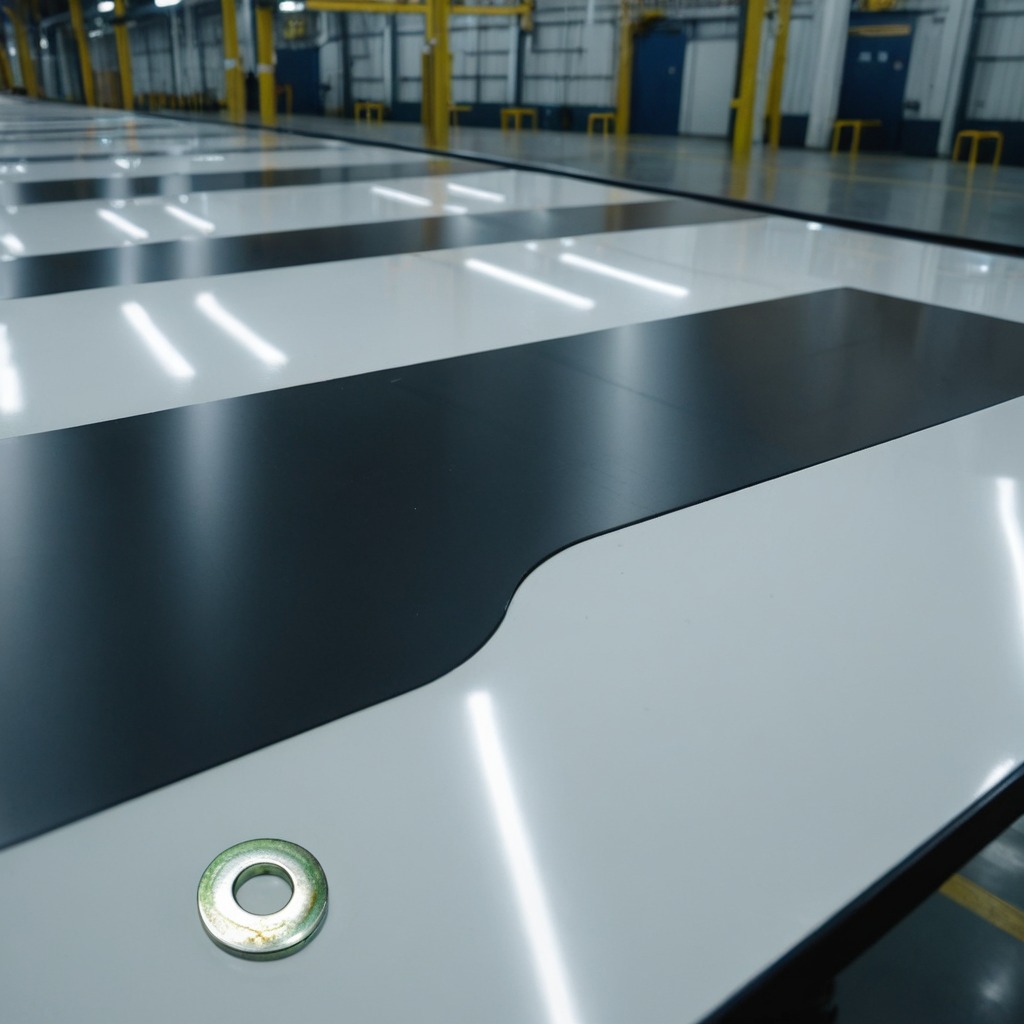
A flat metal washer lies on the table.